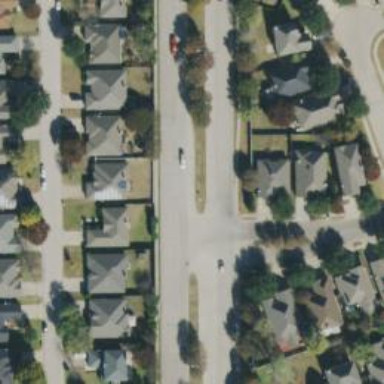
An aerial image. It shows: Secondary road.